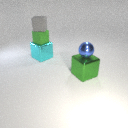
large cyan metal cube below small green rubber cube